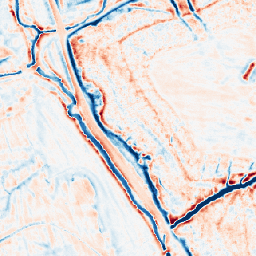
Category: edge_preserving
Decomposition family: bilateral
Decomposition parameters: d: 15
sigma_color: 75
sigma_space: 150
Upsampling method: area
Upsampling parameters: scale: 4
Upsampling scale: 4